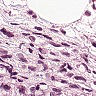
Metastatic tissue present: yes